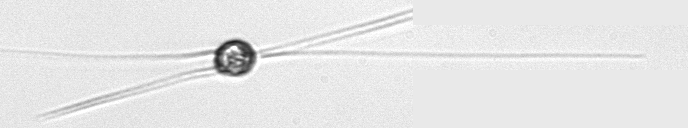
Label: Chaetoceros_danicus